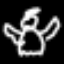
Label: angel